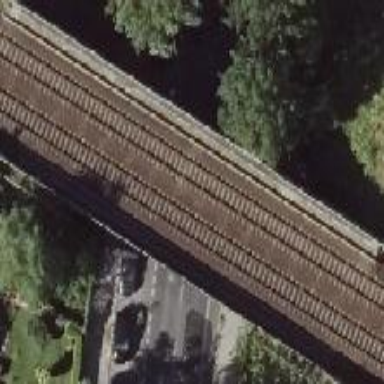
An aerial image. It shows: Beam bridge structure.